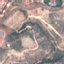
Land use / land cover: PermanentCrop